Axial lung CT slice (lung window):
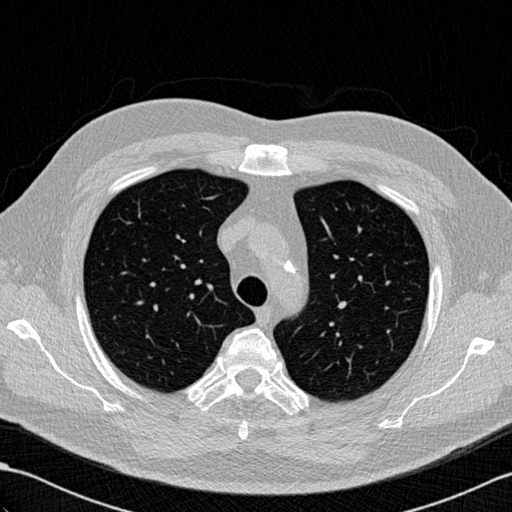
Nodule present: no